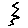
Label: zigzag